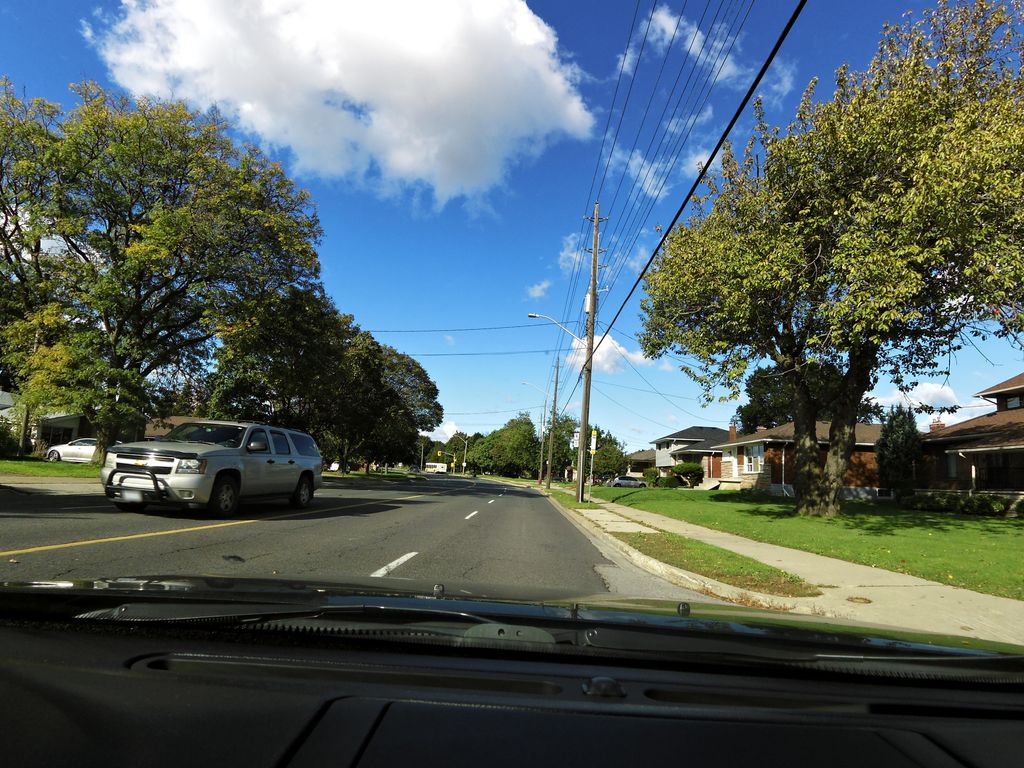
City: hamilton